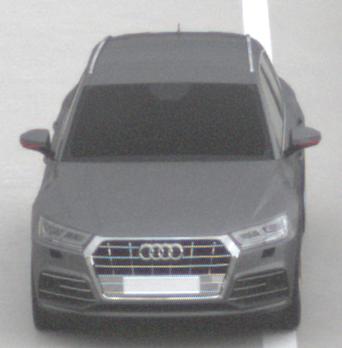
Make: Audi
Model: Q5 45 TFSI
Detailed model: Q5 (FY)
Model produced from: 2019/01
Model produced until: 2019/05
Doors: 5
Color: gray
Road condition: dry road
Daytime: midday
Contrast: low contrast